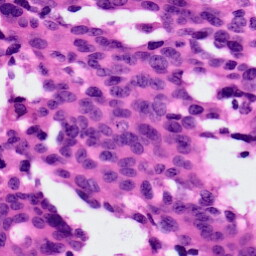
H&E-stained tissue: Ovarian